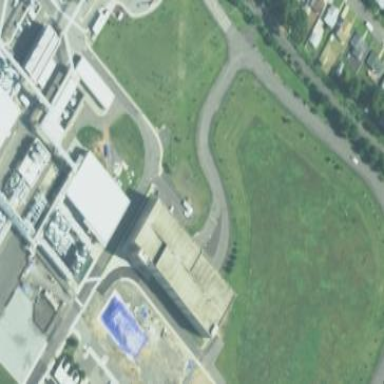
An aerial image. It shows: Multi-storey parking building.